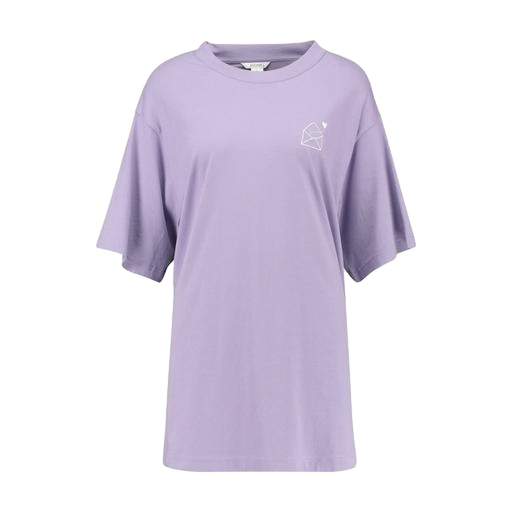
purple swing t-shirt only macy, purple graphic tee, purple short-sleeve tee, white background